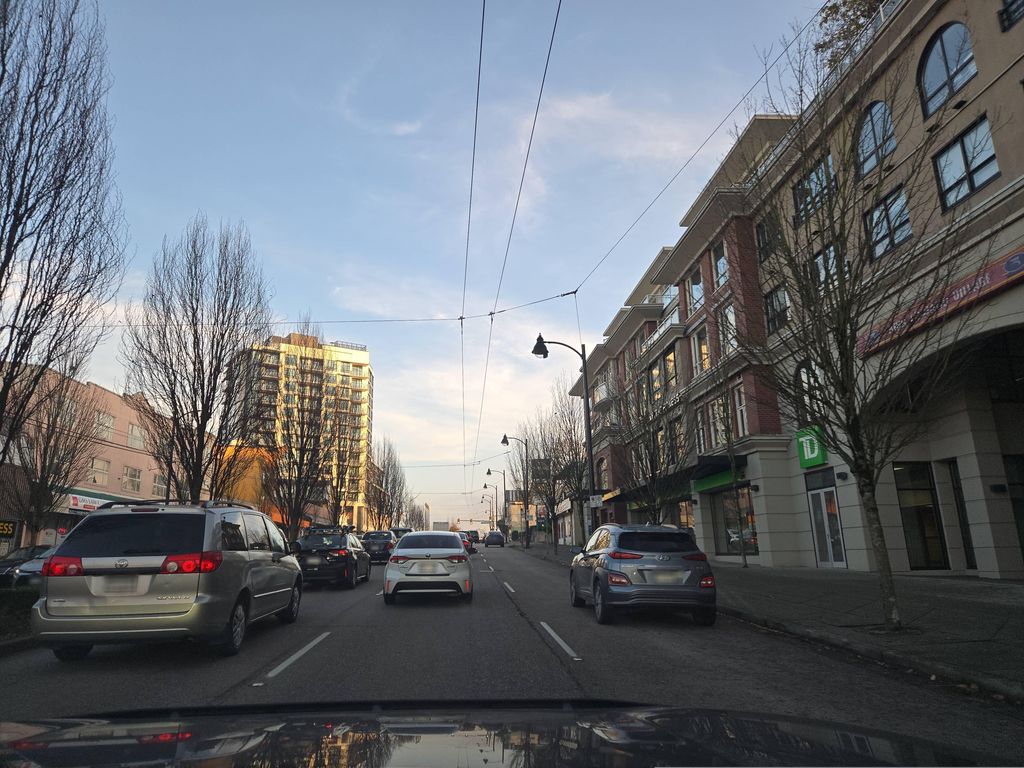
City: vancouver